Question: I am trying to disable a submit button when of the selectors (generated dynamically) shown in the picture are empty..

I tried the following jQuery code:
'''
<script>
var $submit = $("input[name=store_values]");
$(".ownlevelselect").each(function(){
if($(".ownlevelselect:empty").length>0){
$submit.attr("disabled","disabled");
}else {
$submit.removeAttr("disabled");
}
});
</script>
'''
and these are the relevant parts of my form:
'''
echo "<select class='ownlevelselect' id='ownlevelselect' name='level-".$compi['Competence_ID']."' >";
'''
and the input buttons:
'''
echo "<input type='submit' name='submit_values' value='Save'>";
echo "<input type='submit' name='store_values' value='Store'></form>";
'''
The one I want to disable is the one with 'name='store_values''
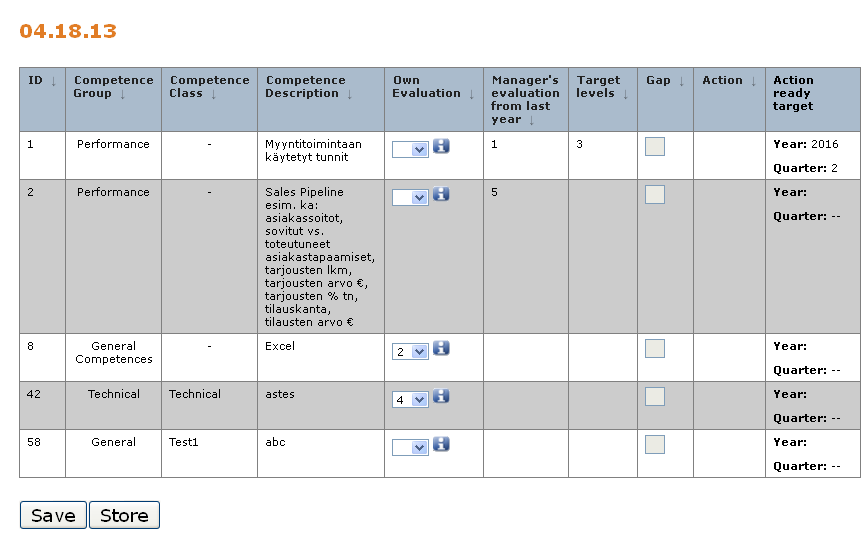
Answer: There's something ambiguous in your question, do you mean empty like DOM empty (selects that contains no elements) or empty like selects with an empty value selected ?
If you mean empty like , you can try this, handling change event like Shadow Wizard said:
'''
$('document').ready(function(){
var submitButton = $('input[name="store_values"]');
/* Called to disable button on page load, done here but probably possible server-side */
checkValues()
/* Called on change event on dropdowns */
$('select.ownlevelselect').on('change',function(){
checkValues();
});
function checkValues(){
/* Disable button if found an empty <select> (mean, no <option> inside), or a select with an empty value selected */
submitButton.prop('disabled',$(".ownlevelselect > option:selected[value=''],.ownlevelselect:empty").length > 0);
}
});
'''
If you mean empty like "Dom empty" (no option defined inside the select), you can try this (you can place it into a function and call it each time you dynamically add an element)
'''
$('document').ready(function(){
var submitButton = $('input[name="store_values"]');
submitButton.prop('disabled',$(".ownlevelselect:empty").length > 0);
});
'''
Be carefull about your IDs, I don't have any relevant part of code to be sure, but you seem to reuse same ID for your selects, which is a bad idea :)
Here's a fiddle, so as you can see if I missed something:
<URL>